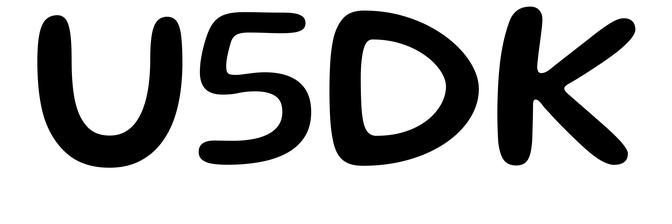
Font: Gluten_Regular